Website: macys
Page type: customer-info-address
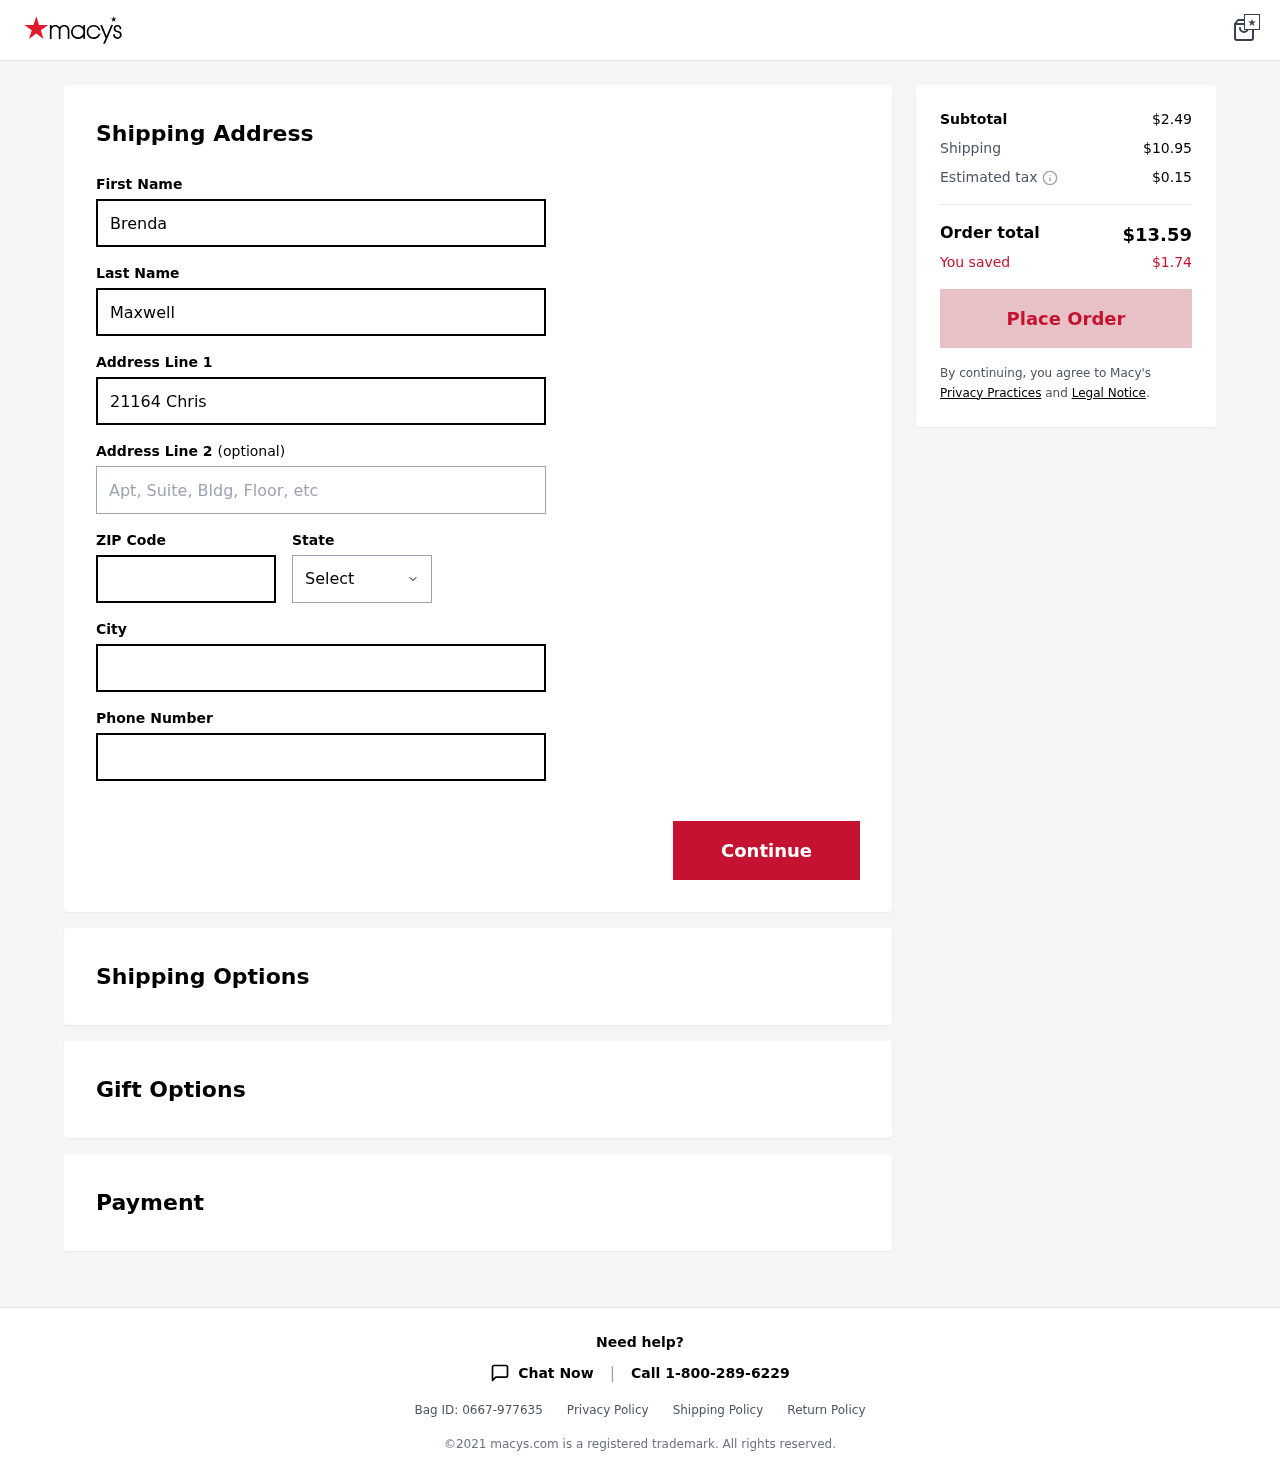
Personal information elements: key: PII_CITY
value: Davidborough
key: PII_FIRSTNAME
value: Brenda
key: PII_LASTNAME
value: Maxwell
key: PII_PHONE
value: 2164197233
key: PII_POSTCODE
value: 95430
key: PII_STATE
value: Wisconsin
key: PII_STREET
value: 21164 Christopher Inlet
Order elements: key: ORDER_SUBTOTAL
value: $2.49
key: ORDER_SHIPPING_COST
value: $10.95
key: ORDER_TAX
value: $0.15
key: ORDER_TOTAL
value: $13.59
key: ORDER_SAVINGS
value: $1.74